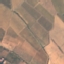
Land use / land cover class: PermanentCrop